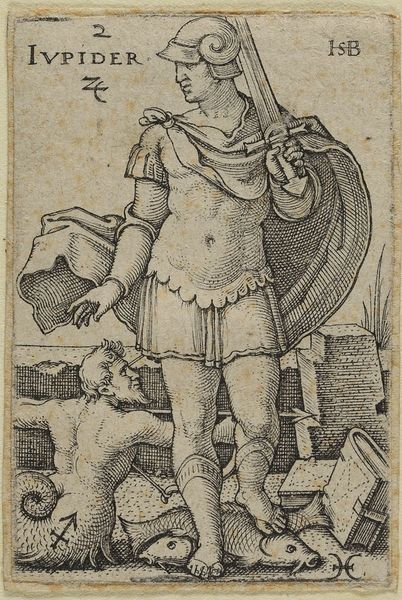
Titel: Jupiter aus der Folge der sieben Planeten
Künstler: Hans Sebald Beham
Standort: Hamburg
Institution: Museum für Kunst und Gewerbe Hamburg
Schlagwörter: hand, nackt, umhang, geschichte, steine, renaissance, papier, grafik, graphik, fotografie, photographie, griff, buch, kreuz, druckgraphik, druckgrafik, stich, schwert, helm, rüstung, jupiter, kupferstich, pfeil, fische, symbole, astrologie, astronomie, wassermann, planeten, reproduktionen, druckerzeugnisse, ornamentstich